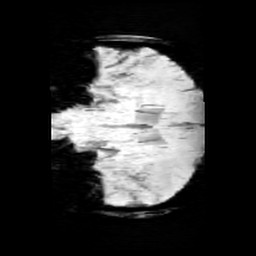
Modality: minIP
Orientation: coronal
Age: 10
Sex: female
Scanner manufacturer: siemens
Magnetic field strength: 3 T
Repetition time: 0.027 s
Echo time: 0.02 s